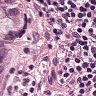
Metastatic tissue present: yes